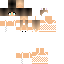
A female human skin with dark skin, wearing brown long hair dressed in a blue hoodie and black pants, featuring a closed mouth.